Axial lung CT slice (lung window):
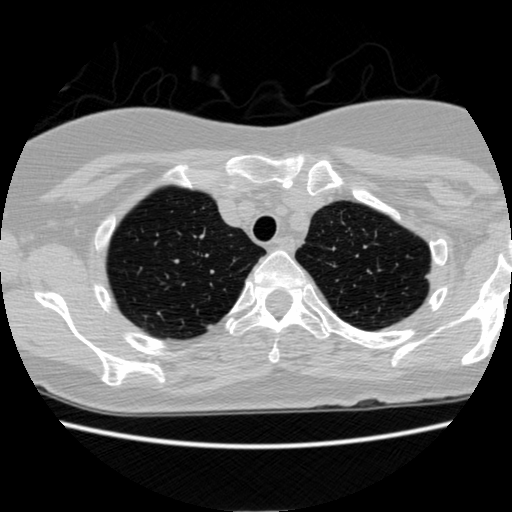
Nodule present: yes
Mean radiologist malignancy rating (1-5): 1